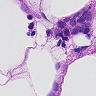
Metastatic tissue present: yes